Field crop: maize
Growth stage: 2
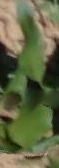
Species: maize